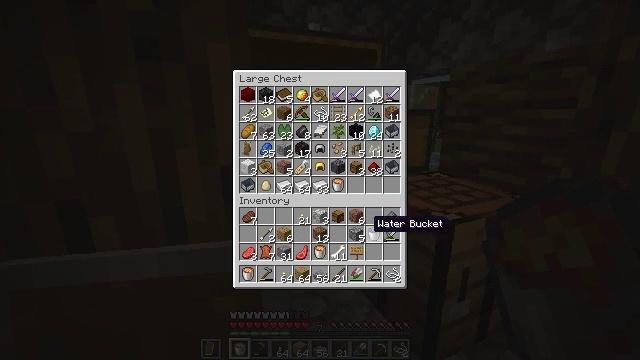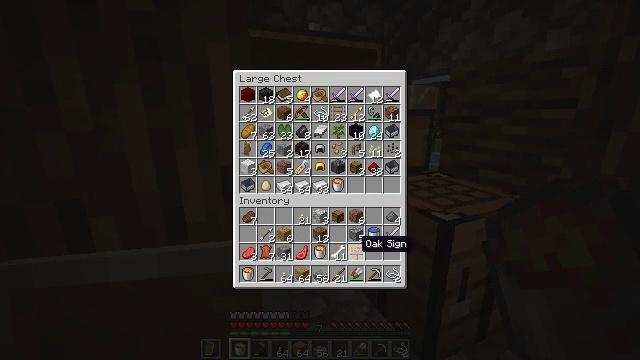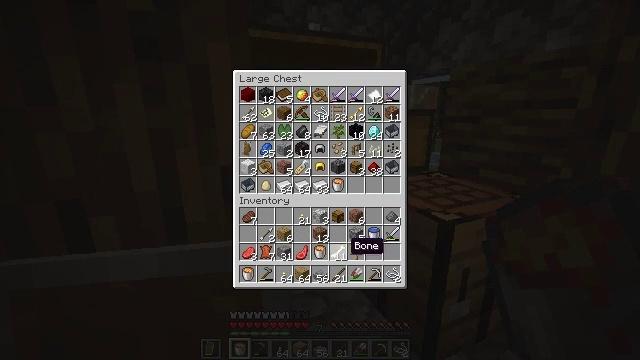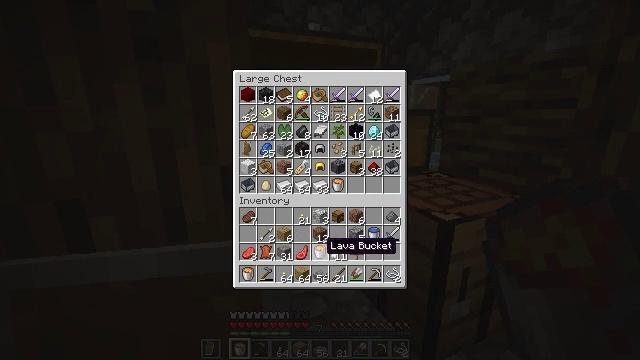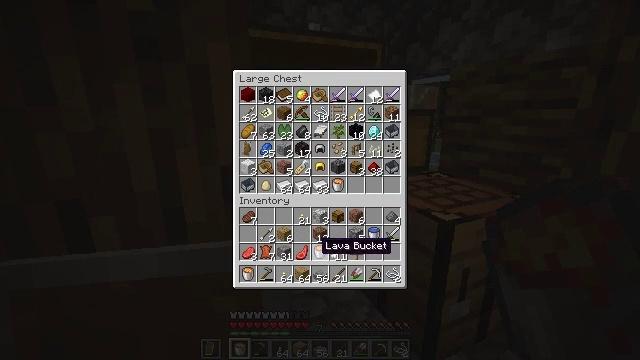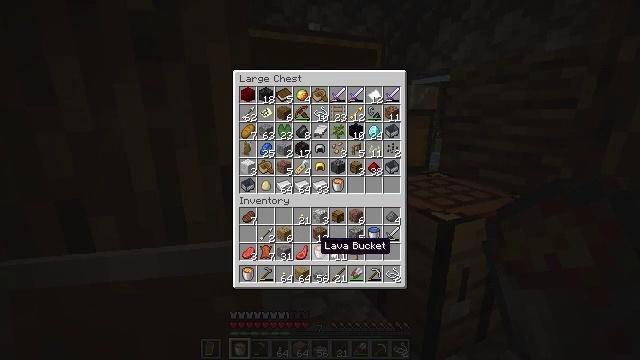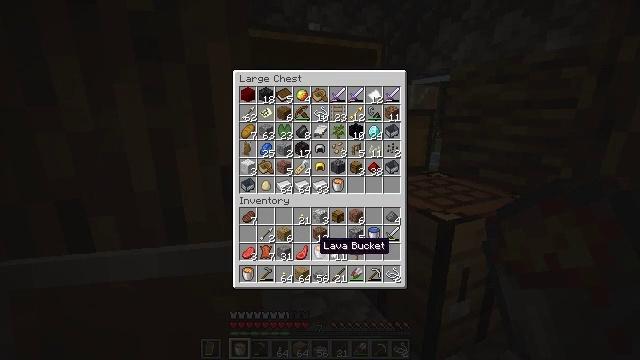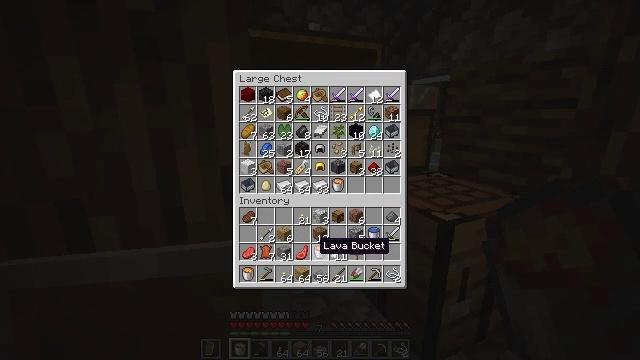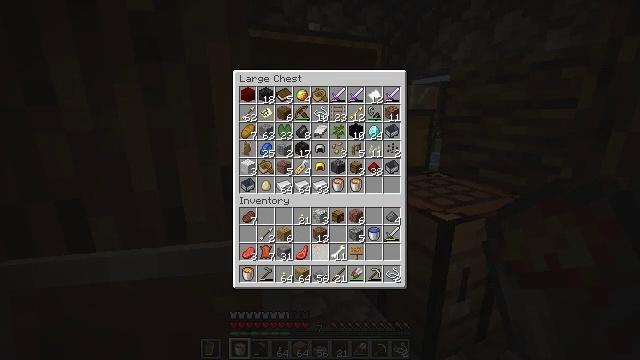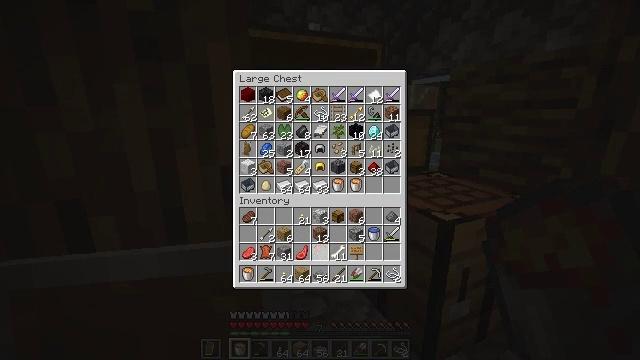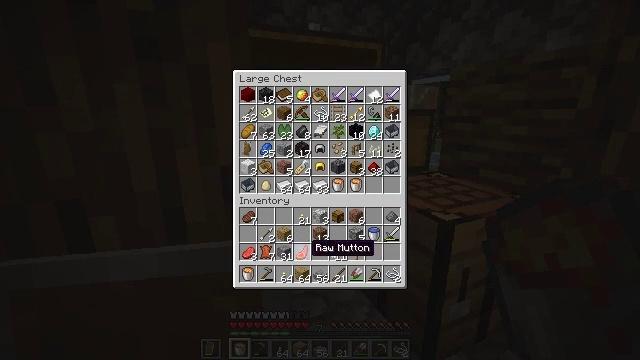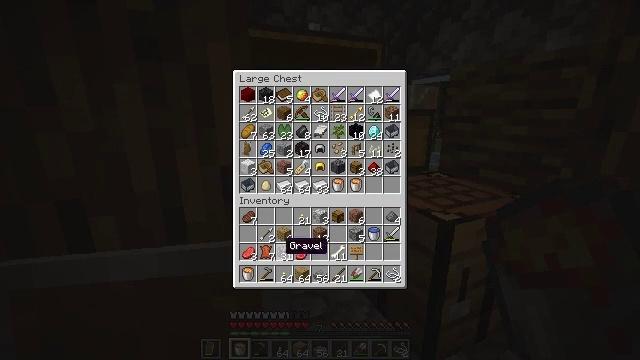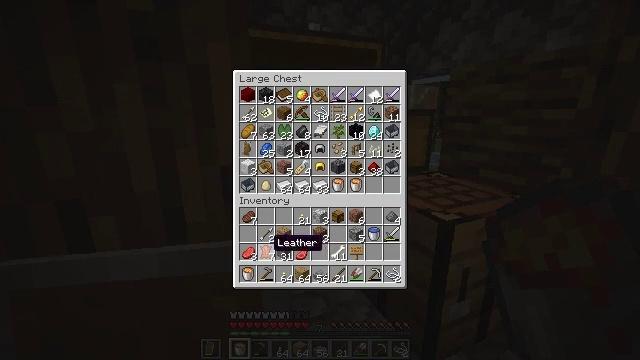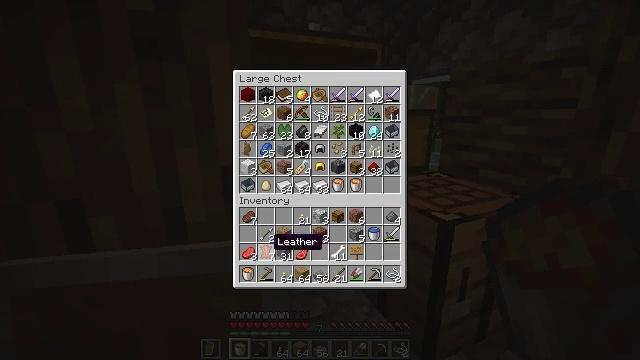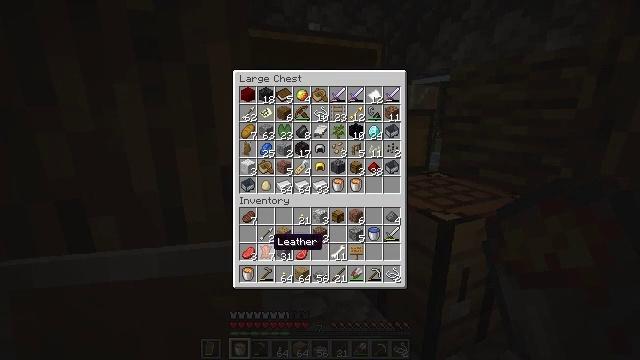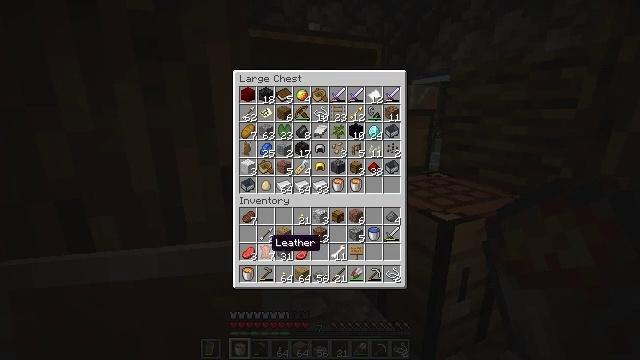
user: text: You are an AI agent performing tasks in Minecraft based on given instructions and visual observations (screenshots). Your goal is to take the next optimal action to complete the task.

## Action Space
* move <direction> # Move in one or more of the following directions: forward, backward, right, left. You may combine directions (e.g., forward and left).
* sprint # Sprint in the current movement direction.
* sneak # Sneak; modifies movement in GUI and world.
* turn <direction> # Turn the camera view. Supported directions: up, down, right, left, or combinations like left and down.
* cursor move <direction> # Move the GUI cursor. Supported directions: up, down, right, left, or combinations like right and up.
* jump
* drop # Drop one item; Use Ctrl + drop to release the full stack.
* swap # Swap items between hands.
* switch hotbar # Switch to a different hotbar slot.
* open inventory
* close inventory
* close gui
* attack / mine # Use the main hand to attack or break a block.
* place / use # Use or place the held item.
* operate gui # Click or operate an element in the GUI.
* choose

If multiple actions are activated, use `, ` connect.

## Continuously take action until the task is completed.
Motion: motion action
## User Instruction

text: Collect the bell.
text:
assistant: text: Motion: sneak, turn left and down
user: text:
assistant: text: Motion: sneak, turn left
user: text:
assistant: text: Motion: sneak, turn left
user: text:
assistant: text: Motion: sneak
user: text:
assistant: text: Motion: sneak
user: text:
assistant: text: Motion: sneak
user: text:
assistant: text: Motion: sneak
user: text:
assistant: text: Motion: sneak, use / place
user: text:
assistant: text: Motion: sneak, use / place
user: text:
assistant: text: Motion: sneak, turn left, use / place
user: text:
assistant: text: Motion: sneak, turn left
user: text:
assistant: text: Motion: sneak, turn left
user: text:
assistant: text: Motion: sneak
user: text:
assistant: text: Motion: sneak
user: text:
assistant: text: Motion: sneak
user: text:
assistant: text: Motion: sneak
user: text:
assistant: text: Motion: sneak
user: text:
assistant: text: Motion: sneak
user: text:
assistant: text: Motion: sneak
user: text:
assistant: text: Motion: sneak
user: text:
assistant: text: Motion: sneak
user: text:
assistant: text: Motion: sneak
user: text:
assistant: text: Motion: sneak
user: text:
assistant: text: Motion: sneak
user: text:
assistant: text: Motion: sneak, use / place
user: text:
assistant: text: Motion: sneak, use / place
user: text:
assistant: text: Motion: sneak, use / place
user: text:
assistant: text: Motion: sneak
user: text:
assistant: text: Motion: sneak
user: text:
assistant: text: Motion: sneak